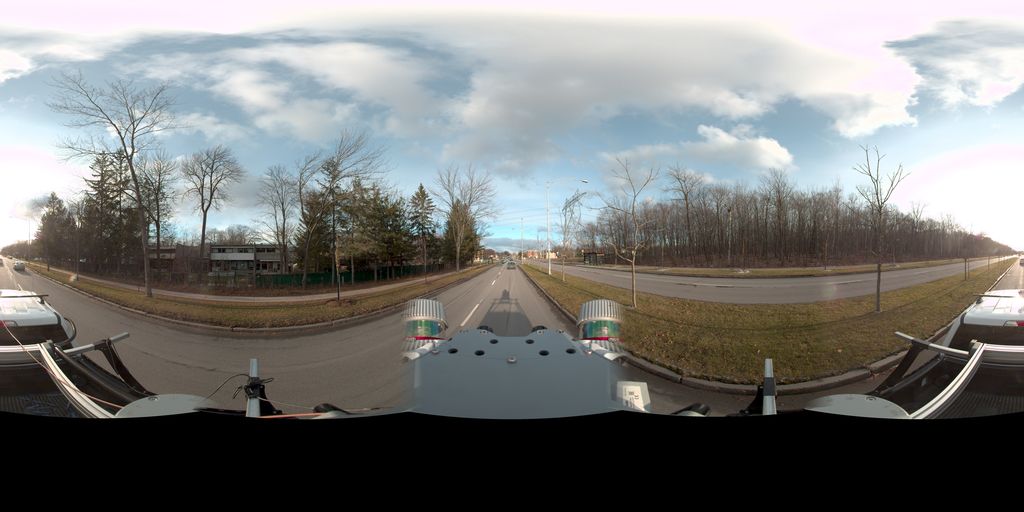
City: quebec_city